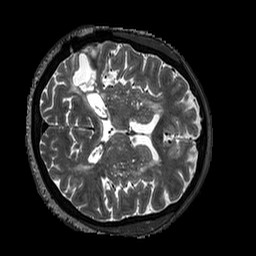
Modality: T2w
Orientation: axial
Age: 62
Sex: female
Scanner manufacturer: siemens
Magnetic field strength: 3 T
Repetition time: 3.2 s
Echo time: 0.567 s